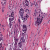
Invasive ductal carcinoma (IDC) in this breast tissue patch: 1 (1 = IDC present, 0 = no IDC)